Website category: sports
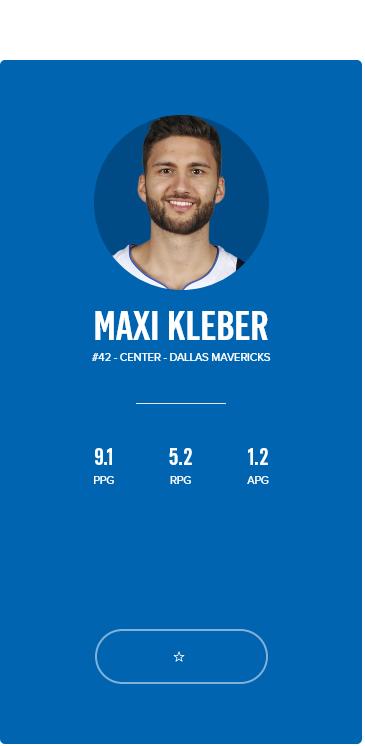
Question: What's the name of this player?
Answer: MAXI KLEBER

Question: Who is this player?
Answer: MAXI KLEBER

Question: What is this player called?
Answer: MAXI KLEBER

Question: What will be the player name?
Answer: MAXI KLEBER

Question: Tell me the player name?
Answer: MAXI KLEBER

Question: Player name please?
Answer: MAXI KLEBER

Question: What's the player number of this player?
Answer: #42

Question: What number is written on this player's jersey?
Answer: #42

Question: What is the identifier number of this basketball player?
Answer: #42

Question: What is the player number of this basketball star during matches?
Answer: #42

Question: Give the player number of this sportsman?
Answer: #42

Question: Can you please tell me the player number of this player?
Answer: #42

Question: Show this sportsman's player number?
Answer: #42

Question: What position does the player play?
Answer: CENTER

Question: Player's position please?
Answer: CENTER

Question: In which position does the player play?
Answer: CENTER

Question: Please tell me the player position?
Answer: CENTER

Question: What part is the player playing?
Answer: CENTER

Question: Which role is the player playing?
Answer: CENTER

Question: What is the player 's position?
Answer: CENTER

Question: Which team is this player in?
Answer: DALLAS MAVERICKS

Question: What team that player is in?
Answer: DALLAS MAVERICKS

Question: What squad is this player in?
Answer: DALLAS MAVERICKS

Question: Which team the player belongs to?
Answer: DALLAS MAVERICKS

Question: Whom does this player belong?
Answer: DALLAS MAVERICKS

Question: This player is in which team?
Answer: DALLAS MAVERICKS

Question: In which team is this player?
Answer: DALLAS MAVERICKS

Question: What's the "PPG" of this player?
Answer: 9.1

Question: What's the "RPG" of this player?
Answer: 5.2

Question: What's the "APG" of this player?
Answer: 1.2

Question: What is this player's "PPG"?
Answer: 9.1

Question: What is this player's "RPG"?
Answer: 5.2

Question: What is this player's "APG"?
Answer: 1.2

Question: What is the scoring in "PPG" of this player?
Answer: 9.1

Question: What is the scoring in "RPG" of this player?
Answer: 5.2

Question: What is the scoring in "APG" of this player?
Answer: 1.2

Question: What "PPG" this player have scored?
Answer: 9.1

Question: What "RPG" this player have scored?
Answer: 5.2

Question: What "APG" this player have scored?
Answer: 1.2

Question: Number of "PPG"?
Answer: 9.1

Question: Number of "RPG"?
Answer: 5.2

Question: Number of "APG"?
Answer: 1.2

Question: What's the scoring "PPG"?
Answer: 9.1

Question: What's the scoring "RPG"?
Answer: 5.2

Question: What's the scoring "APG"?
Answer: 1.2